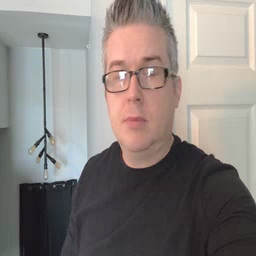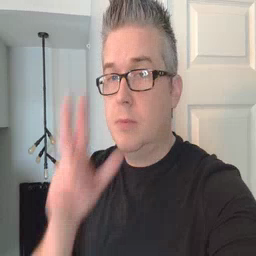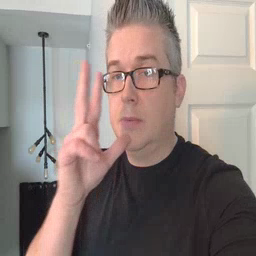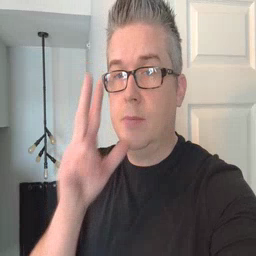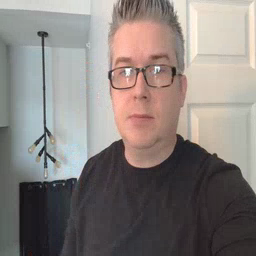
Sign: hen